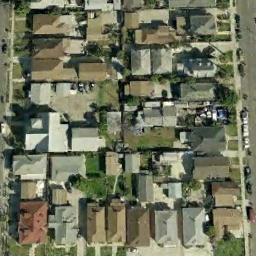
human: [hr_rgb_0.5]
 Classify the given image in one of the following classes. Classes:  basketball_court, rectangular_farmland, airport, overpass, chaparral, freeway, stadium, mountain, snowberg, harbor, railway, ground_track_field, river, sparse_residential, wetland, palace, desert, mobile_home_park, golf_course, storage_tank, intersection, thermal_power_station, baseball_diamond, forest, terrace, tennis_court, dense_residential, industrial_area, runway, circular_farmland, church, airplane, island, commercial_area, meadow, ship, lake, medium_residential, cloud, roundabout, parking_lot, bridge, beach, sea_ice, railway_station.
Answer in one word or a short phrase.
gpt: dense_residential